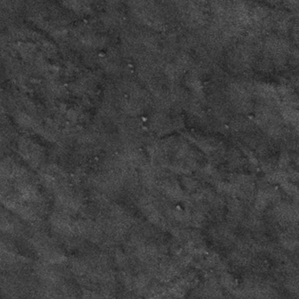
Label: frost